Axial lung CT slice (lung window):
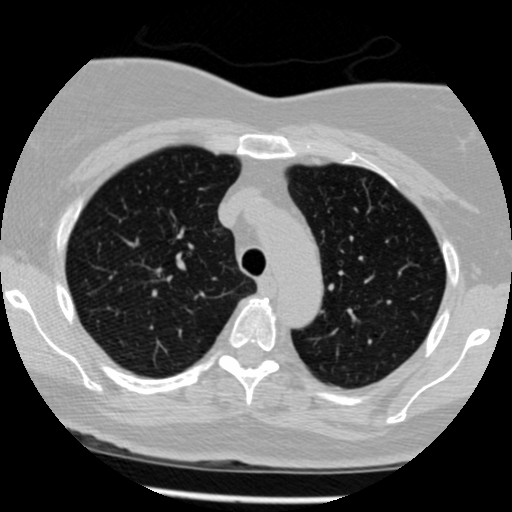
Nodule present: yes
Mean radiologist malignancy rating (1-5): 3